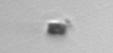
Label: Chaetoceros